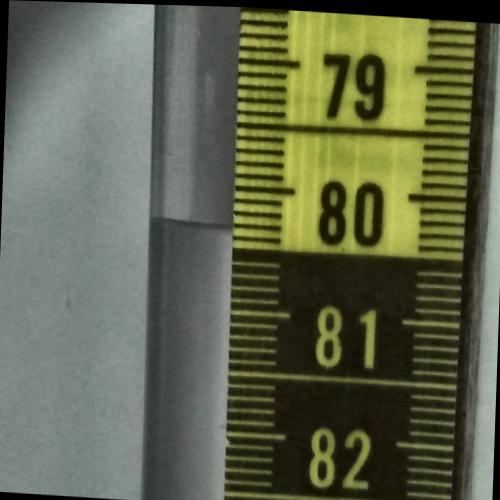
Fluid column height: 80.3 cm